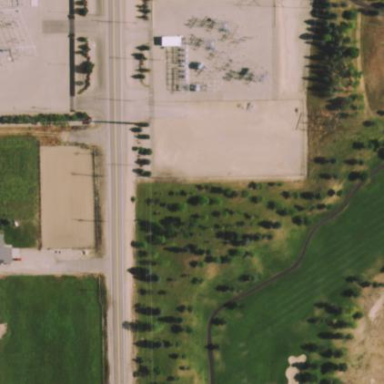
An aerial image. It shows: Power substation.